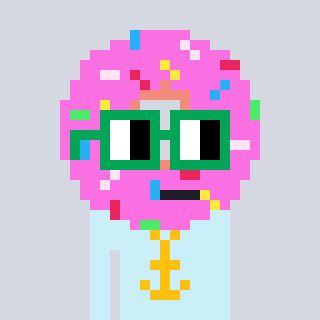
a pixel art character with square green glasses, a doughnut-shaped head and a cold-colored body on a cool background